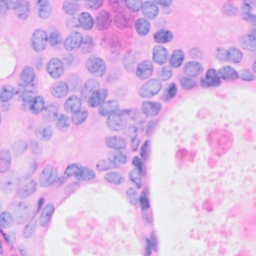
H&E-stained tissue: Breast